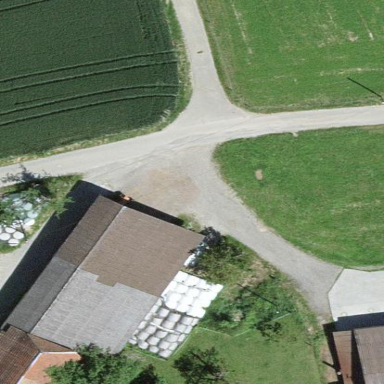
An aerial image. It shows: Barn.